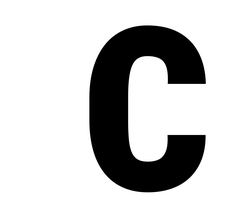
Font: Roboto_Condensed_Black